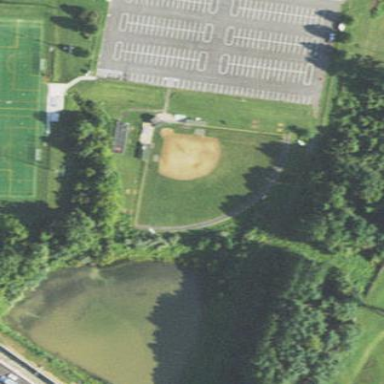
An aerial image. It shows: Baseball pitch for leisure land activities.